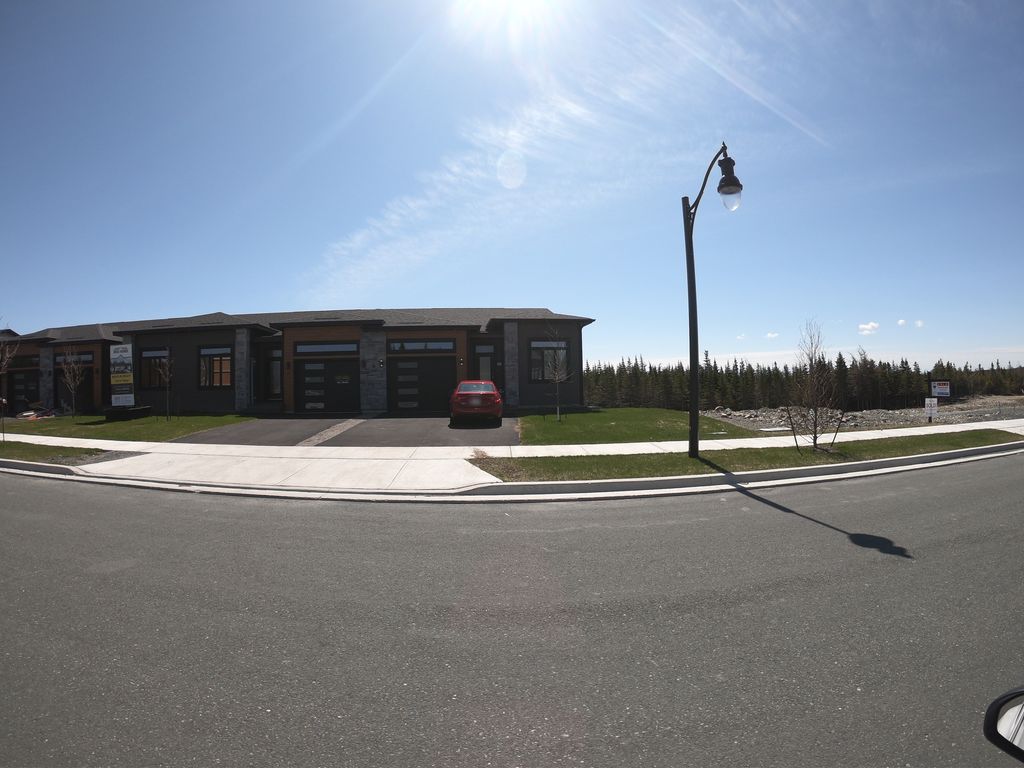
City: st_johns